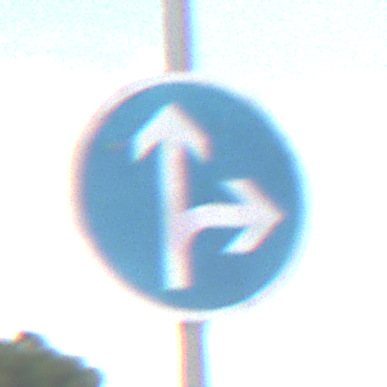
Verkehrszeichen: VorgeschriebeneFahrtrichtungGeradeausOderRechts
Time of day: MorningAfternoon
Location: Outdoor (RoadRail)
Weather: PartlyCloudy
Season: NotSpecified
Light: Natural